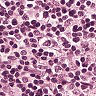
Metastatic tissue present: yes